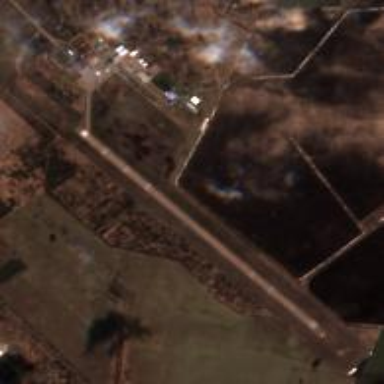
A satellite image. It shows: International aerodrome.